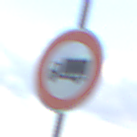
Verkehrszeichen: VerbotFuerKraftfahrzeugeUeberDreiKommaFuenfTonnen
Umgebung: Outdoor, Nature
Tageszeit: SunriseSunset
Wetter: PartlyCloudy
Licht: Natural
Jahreszeit: NotSpecified
Kontrast: LowContrast